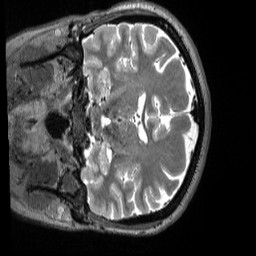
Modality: T2w
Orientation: coronal
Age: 35
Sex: female
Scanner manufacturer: siemens
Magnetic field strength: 3 T
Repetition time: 3.2 s
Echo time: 0.563 s